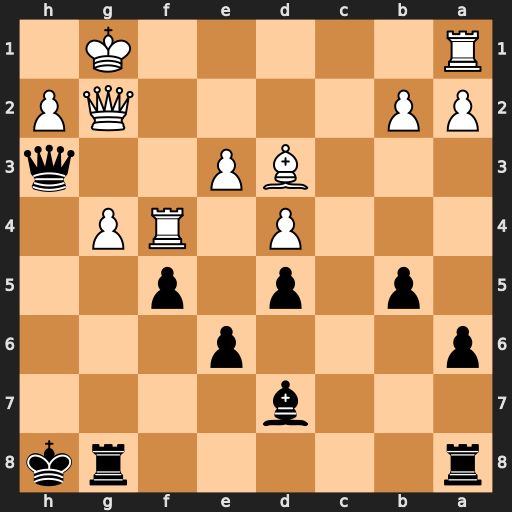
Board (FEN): r5rk/3b4/p3p3/1p1p1p2/3P1RP1/3BP2q/PP4QP/R5K1
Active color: b
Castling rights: -
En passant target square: -
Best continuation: Qxe3+ Qf2 Qxd3